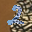
Label: 2